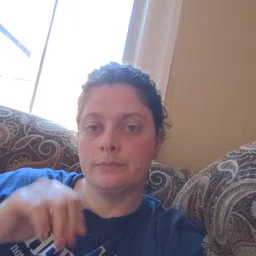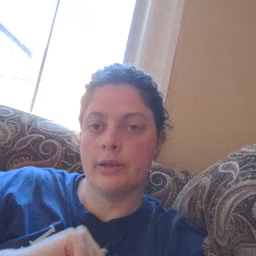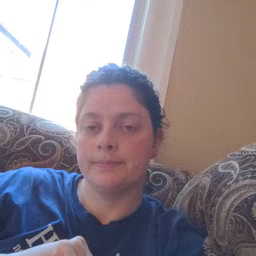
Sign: jacket